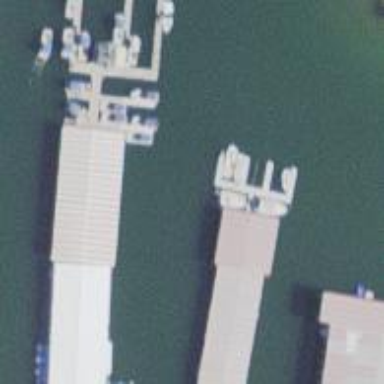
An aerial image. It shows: Man-made pier.